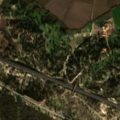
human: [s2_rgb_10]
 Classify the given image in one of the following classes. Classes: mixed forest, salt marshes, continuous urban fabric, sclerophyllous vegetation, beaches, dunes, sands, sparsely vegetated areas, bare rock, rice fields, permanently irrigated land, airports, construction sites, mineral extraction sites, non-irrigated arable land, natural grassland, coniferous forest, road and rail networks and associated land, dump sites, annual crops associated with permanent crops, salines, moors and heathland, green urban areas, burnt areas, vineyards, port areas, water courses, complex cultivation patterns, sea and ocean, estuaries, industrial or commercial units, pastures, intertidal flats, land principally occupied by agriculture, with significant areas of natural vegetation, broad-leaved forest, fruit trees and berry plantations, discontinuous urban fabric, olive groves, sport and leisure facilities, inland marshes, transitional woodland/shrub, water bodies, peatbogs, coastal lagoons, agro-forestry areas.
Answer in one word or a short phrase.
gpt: rice fields, agro-forestry areas, broad-leaved forest